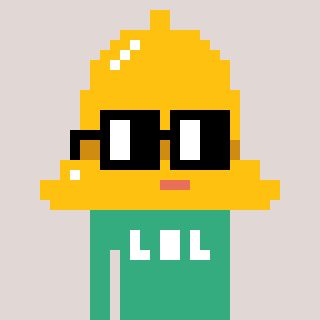
a pixel art character with square black glasses, a bell-shaped head and a teal-colored body on a warm background